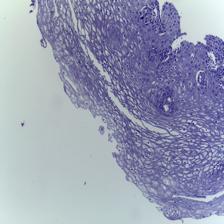
Diagnosis: OSCC